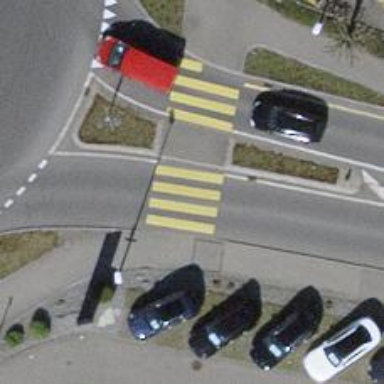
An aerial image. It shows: Uncontrolled zebra crossing on the road.